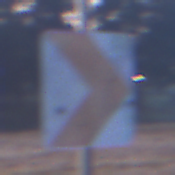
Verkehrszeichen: RichtungstafelnInKurvenKleinLinks
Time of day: SunriseSunset
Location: Outdoor (Nature)
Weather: Clear
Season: NotSpecified
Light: Natural